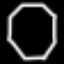
Label: octagon